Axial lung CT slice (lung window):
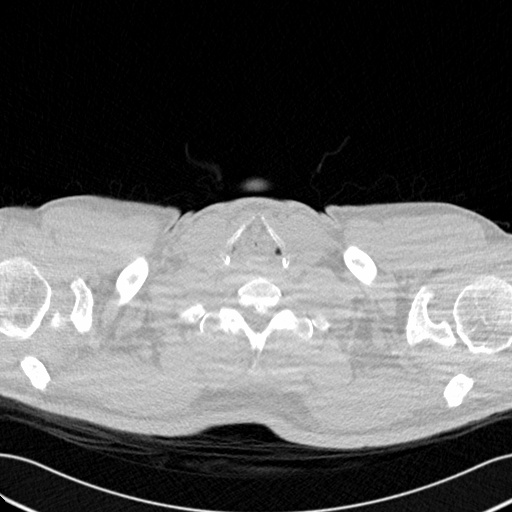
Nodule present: no